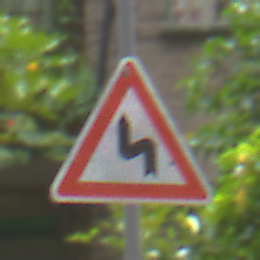
Verkehrszeichen: DoppelkurveZunaechstLinks
Umgebung: Outdoor, Urban
Tageszeit: MorningAfternoon
Wetter: Overcast
Licht: Natural
Jahreszeit: NotSpecified
Kontrast: LowContrast